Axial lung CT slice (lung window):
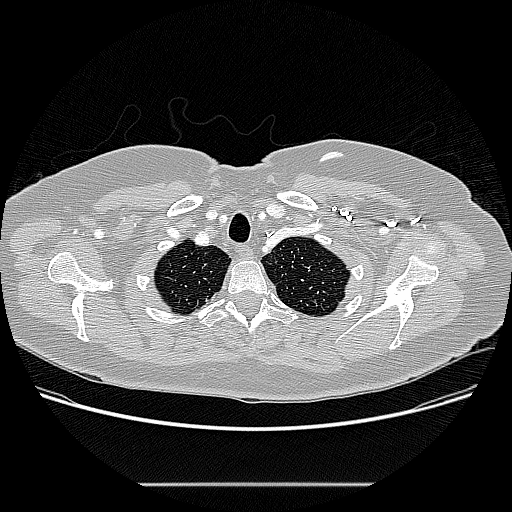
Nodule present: no